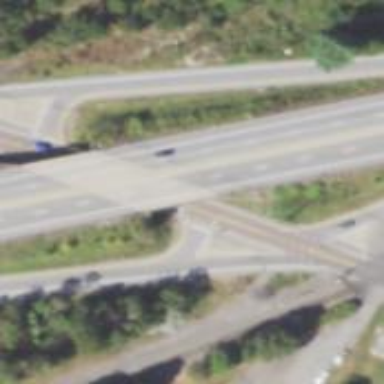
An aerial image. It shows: Asphalt road with primary link designation.